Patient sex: M
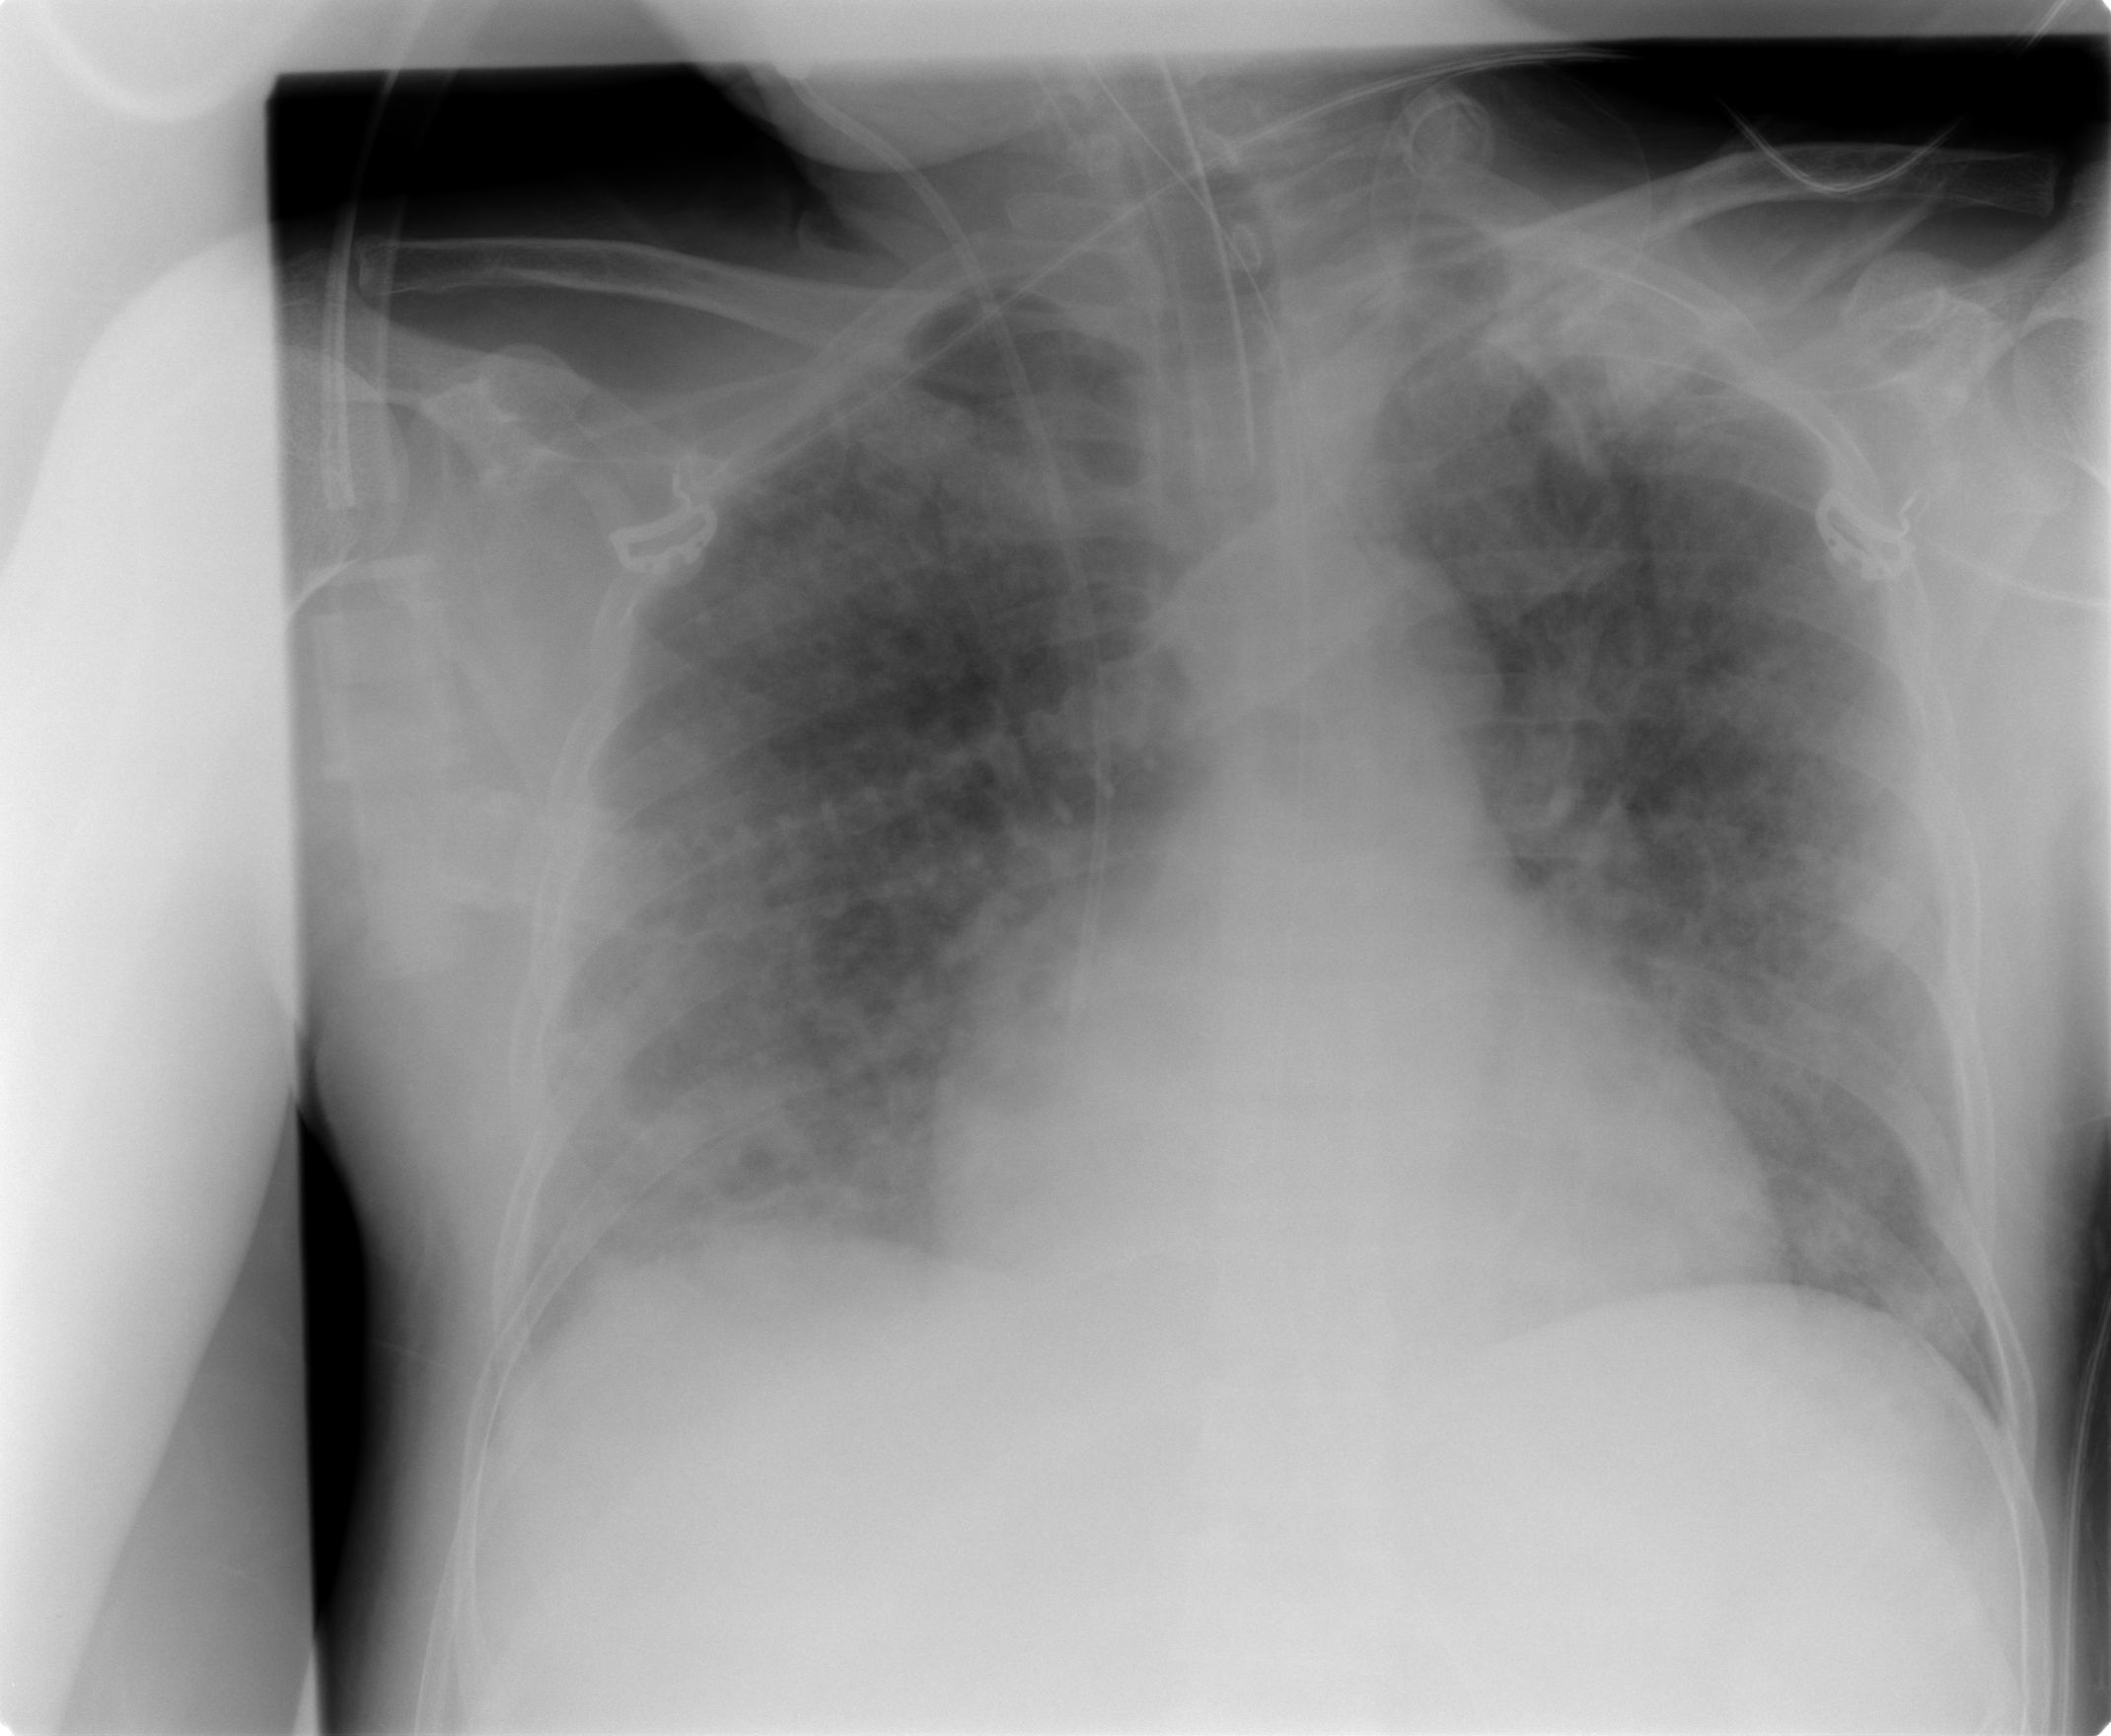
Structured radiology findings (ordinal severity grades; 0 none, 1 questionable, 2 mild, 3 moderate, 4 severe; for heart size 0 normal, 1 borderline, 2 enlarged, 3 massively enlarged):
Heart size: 2
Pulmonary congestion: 0
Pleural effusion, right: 2
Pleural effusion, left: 2
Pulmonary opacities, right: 3
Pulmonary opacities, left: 3
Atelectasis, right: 3
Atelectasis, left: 3